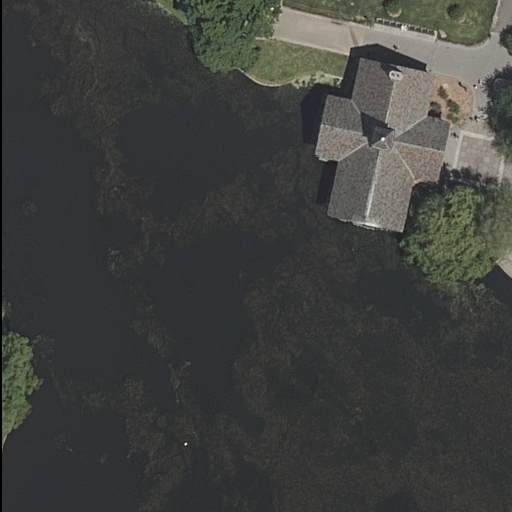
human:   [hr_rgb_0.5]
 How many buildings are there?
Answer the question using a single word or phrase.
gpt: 1

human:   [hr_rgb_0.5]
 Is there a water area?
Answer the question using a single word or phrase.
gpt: yes

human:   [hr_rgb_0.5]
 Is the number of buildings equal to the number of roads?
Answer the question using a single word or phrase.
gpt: no

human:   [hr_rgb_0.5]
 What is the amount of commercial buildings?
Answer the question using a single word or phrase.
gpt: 0

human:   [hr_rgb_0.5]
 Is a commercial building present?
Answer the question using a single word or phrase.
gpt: no

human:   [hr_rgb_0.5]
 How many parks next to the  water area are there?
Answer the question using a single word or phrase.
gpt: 1

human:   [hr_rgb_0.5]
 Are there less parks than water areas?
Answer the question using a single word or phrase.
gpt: no

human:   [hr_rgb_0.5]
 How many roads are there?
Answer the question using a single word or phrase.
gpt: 4

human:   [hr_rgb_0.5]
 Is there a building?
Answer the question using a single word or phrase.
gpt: yes

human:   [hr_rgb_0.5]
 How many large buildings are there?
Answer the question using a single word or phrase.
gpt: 1

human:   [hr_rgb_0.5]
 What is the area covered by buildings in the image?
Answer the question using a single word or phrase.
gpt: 629m2

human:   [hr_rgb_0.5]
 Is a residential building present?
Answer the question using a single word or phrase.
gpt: yes

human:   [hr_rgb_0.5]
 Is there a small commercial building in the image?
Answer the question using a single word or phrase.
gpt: no

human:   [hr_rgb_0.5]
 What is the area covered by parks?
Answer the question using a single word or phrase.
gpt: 203m2

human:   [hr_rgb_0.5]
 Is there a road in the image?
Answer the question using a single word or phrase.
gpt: yes

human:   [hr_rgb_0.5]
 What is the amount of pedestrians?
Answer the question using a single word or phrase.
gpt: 1

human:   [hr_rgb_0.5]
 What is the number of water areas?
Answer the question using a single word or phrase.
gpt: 1

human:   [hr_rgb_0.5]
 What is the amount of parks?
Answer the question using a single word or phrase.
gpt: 1

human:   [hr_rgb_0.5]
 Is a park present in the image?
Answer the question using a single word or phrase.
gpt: yes

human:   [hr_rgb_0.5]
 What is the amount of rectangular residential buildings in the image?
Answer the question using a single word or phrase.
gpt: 0

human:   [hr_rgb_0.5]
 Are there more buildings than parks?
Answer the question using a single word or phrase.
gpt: no

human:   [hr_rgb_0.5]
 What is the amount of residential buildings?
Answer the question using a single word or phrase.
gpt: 1

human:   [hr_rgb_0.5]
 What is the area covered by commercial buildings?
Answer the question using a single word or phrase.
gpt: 0m2

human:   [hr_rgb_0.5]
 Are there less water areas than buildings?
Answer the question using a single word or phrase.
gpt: no

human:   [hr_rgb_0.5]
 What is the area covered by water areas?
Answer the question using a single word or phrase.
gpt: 8527m2

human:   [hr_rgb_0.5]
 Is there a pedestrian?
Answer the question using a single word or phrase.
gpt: yes

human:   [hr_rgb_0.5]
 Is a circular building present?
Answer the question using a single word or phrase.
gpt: no

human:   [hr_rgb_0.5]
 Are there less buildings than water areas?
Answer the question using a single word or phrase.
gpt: no

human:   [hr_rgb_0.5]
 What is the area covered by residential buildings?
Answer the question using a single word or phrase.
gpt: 629m2

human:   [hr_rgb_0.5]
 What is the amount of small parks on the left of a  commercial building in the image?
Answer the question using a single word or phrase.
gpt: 0

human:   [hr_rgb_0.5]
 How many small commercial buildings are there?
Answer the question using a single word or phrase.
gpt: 0

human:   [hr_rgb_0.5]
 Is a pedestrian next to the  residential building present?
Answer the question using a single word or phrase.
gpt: yes

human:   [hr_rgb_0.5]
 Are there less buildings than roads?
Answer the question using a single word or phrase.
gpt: yes

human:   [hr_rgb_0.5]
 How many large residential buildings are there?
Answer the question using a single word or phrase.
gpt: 1

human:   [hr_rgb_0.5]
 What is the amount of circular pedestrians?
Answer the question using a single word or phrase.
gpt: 0

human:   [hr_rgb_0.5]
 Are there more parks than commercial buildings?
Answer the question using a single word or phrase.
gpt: yes

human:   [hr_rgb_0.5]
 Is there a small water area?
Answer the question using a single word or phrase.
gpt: no

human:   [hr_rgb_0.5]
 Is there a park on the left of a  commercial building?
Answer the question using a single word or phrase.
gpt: no

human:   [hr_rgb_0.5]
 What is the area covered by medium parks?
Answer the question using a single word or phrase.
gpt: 203m2

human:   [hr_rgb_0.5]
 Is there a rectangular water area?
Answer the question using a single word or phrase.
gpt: no

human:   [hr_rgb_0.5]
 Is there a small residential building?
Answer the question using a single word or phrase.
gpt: no

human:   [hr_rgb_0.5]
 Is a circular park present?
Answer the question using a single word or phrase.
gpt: no

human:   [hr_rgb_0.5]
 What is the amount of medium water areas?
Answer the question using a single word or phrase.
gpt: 0

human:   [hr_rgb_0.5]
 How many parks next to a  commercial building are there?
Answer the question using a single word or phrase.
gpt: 0

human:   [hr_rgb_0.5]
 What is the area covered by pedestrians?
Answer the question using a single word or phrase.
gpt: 235m2

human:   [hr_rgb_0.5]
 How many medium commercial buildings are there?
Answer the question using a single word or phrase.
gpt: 0

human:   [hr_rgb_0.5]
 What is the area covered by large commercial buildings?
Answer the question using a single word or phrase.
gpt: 0m2

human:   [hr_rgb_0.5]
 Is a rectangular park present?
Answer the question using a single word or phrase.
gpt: yes

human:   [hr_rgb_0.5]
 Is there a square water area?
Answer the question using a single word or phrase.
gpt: no

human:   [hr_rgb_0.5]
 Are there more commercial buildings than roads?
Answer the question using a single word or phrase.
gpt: no

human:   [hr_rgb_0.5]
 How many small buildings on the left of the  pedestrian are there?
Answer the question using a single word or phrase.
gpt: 0

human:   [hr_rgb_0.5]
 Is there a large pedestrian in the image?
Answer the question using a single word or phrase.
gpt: no

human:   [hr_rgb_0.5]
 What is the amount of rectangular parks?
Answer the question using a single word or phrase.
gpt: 1

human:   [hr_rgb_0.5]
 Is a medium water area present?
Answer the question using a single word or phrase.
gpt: no

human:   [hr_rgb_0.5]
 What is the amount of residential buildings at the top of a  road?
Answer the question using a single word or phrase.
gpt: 0

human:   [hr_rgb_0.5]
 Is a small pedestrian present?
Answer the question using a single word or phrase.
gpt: no

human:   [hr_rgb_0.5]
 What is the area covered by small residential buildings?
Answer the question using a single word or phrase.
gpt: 0m2

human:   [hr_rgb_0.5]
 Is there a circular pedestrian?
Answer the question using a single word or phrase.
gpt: no

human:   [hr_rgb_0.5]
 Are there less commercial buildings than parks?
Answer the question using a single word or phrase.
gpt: yes

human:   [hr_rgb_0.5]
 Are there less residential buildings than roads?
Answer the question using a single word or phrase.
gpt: yes

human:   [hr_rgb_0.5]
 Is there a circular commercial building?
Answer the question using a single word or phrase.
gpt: no

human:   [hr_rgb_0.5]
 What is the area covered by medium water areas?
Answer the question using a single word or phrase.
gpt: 0m2

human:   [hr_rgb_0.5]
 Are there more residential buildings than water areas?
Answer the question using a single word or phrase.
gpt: no

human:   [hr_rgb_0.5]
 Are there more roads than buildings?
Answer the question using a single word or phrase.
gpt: yes